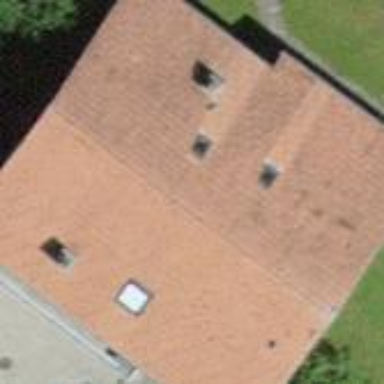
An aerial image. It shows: Simple and straightforward house.